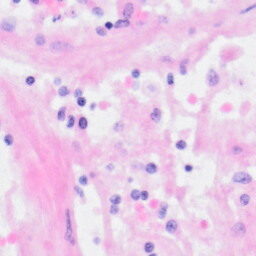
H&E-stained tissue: Kidney